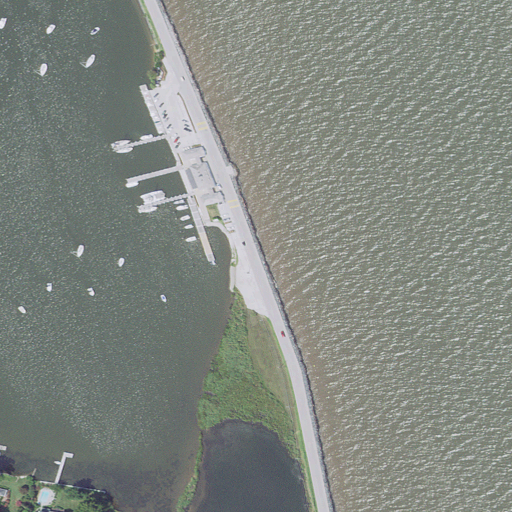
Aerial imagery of beach in Maryland named Gibson Island Beach containing open water, high intensity development, medium intensity development, open development, low intensity development, and herbaceous wetlands